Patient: sex M, age 61
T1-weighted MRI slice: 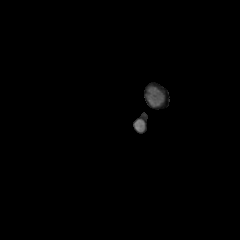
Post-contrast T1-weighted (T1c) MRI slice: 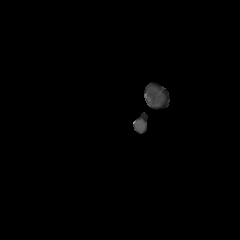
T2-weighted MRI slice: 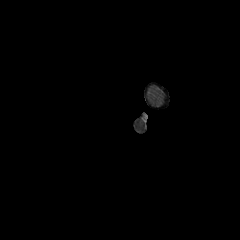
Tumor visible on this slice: no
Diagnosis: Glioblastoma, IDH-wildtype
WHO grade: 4